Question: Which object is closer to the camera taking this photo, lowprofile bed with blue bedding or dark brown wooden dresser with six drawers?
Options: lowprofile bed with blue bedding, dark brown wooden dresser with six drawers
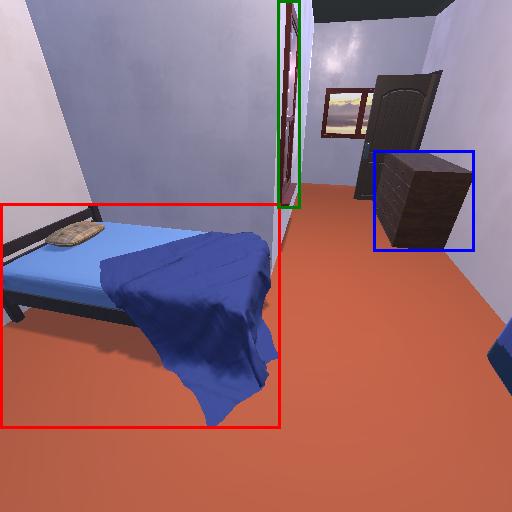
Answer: lowprofile bed with blue bedding